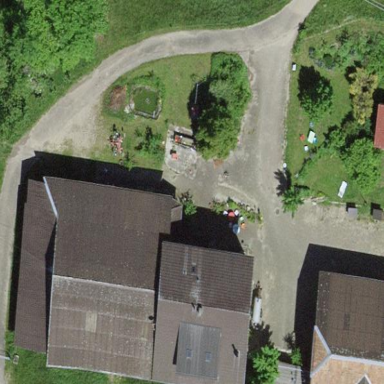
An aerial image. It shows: Farmyard area.